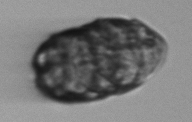
Label: Margalefidinium